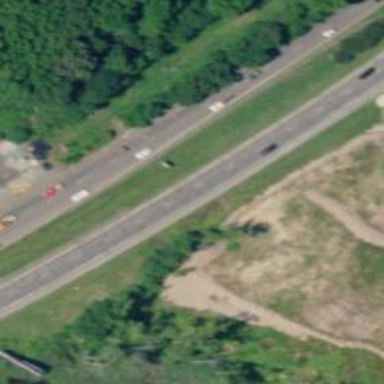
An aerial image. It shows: Trunk highway.